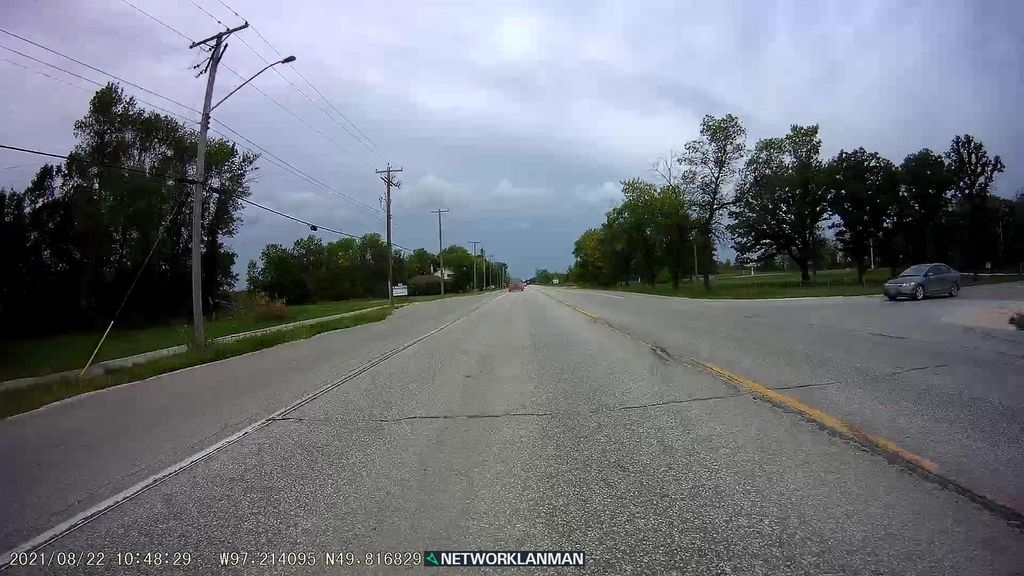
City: winnipeg